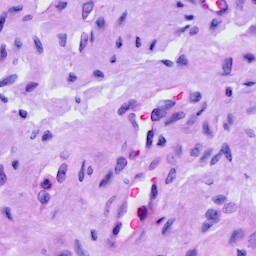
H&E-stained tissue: Cervix